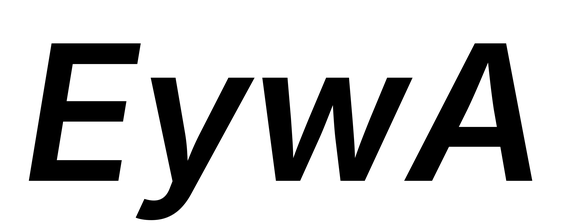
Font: Inter-Italic_SemiBold_Italic